Field crop: maize
Growth stage: 2
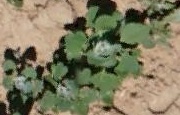
Species: chenopodium